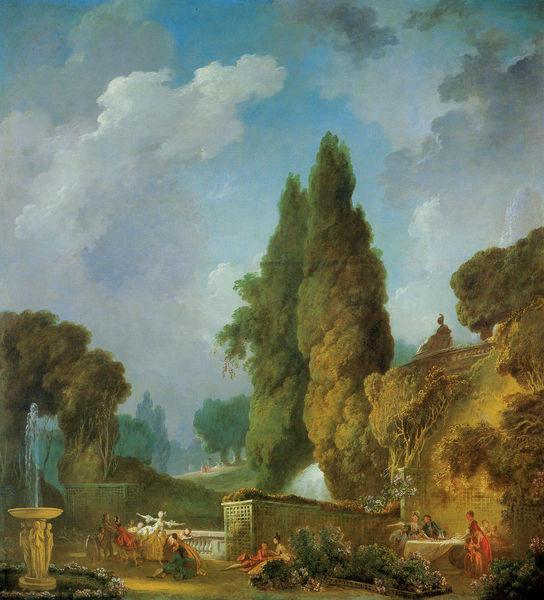
Titel: Vue d'un parc avec le jeu du colin-maillard, Parklandschaft mit Blindekuhspiel
Künstler: Jean Honoré Fragonard
Standort: Washington (District of Columbia)
Institution: National Gallery of Art
Schlagwörter: baum, blau, dunkel, gemälde, gruppe, himmel, laub, mann, schatten, wasser, weiß, wolken, bäume, frauen, gelb, grün, impressionismus, landschaft, menschen, mädchen, ocker, sitzen, blumen, braun, damen, frankreich, frau, grau, hell, kleid, kleider, licht, marmor, männer, schwarz, tisch, anlage, dame, gras, park, rasen, rosen, rot, schloss, weg, wiese, wolke, zaun, fest, leute, malerei, tanz, feiern, architektur, barock, diener, mensch, stehen, stein, tischtuch, öl, ast, bach, erde, hügel, natur, brüstung, busch, büsche, gebüsch, sonne, sträucher, boden, land, adel, kind, rokkoko, pflanzen, tanzen, prinzessin, rokoko, wasserfall, brunnen, garten, springbrunnen, zypressen, naturalismus, abhang, hang, mauer, tag, landschaftsmalerei, hof, idylle, figuren, fluß, ölgemälde, essen, tafel, vergnügen, silouette, gruppen, spiel, waschen, antike, balustrade, idyll, lichtung, becken, sonnig, statuen, beet, beete, fontaine, fontäne, landpartie, pinien, spiele, rokokko, dienerinnen, brunne, laube, klassisch, monument, piknik, balluster, himmer, landschaftsgarten, rotes gewand, fete, arkazien, fetes galantes, landpartier, steinböock, amüsement, 1800, 19, hofszene, paaren, 16 jahrhundert, 16 jahrhunder, bukolische szene, flämische